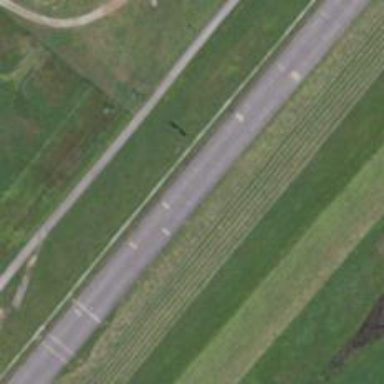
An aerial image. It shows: Raceway road.